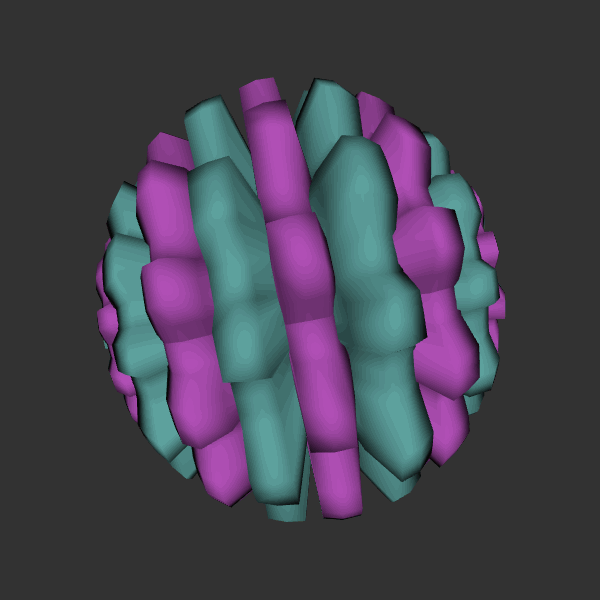
Background: dark